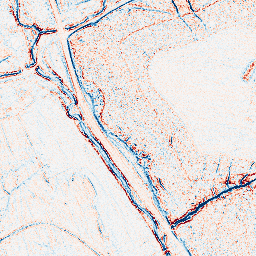
Category: edge_preserving
Decomposition family: bilateral
Decomposition parameters: d: 5
sigma_color: 25
sigma_space: 25
Upsampling method: bspline
Upsampling parameters: scale: 4
Upsampling scale: 4